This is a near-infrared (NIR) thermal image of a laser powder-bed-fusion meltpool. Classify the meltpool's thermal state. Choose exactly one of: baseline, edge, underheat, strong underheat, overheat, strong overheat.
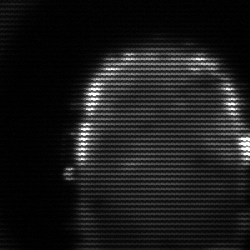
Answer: baseline